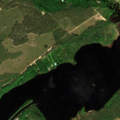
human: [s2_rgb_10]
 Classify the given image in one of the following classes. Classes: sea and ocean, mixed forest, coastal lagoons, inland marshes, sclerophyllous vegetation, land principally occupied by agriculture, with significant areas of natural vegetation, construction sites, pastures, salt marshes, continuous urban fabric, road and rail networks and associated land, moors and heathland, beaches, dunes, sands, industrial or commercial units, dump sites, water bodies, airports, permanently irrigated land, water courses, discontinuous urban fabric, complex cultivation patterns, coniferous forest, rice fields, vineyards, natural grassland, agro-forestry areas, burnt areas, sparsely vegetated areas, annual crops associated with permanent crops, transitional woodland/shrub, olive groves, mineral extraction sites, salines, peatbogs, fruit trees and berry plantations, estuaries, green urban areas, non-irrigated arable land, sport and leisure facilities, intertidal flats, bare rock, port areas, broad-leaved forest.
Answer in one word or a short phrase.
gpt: coniferous forest, mixed forest, water courses